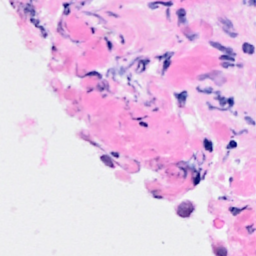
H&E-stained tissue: Breast